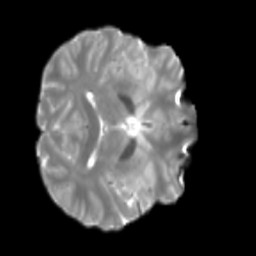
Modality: T2w
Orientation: axial
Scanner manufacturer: siemens
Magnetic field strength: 3 T
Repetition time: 4 s
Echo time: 0.0594 s